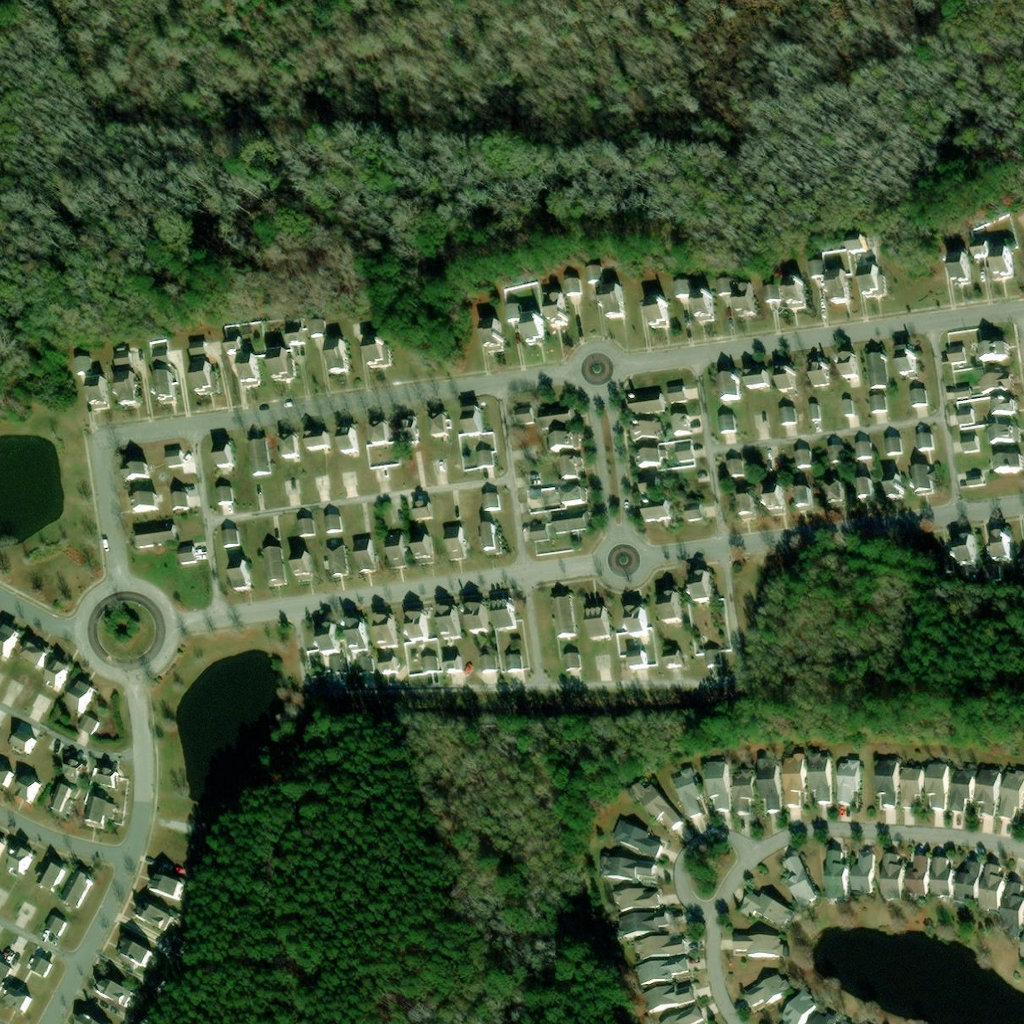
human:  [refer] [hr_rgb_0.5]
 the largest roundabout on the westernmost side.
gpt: <box>[[6, 54, 18, 67, 0]]</box>